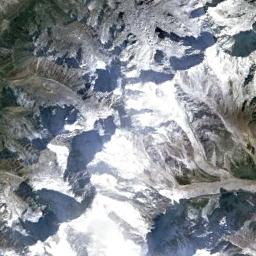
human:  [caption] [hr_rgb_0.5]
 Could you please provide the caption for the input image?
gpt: The snow berg is consist of bare land and white snow .

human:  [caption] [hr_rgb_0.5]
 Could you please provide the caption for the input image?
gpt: Only the peaks of the snow-capped mountains are covered with snow .

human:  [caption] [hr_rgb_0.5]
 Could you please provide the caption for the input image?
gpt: The snowberg has some valley glaciers and some horn peaks remain at the top of the snowberg .

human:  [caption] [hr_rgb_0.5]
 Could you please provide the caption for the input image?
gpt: There is a lot of snow on the snowberg .

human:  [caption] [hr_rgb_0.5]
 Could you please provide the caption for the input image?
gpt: There are much snow on the snowberg .